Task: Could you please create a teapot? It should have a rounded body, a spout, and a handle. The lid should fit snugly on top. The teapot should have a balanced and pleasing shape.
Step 191:
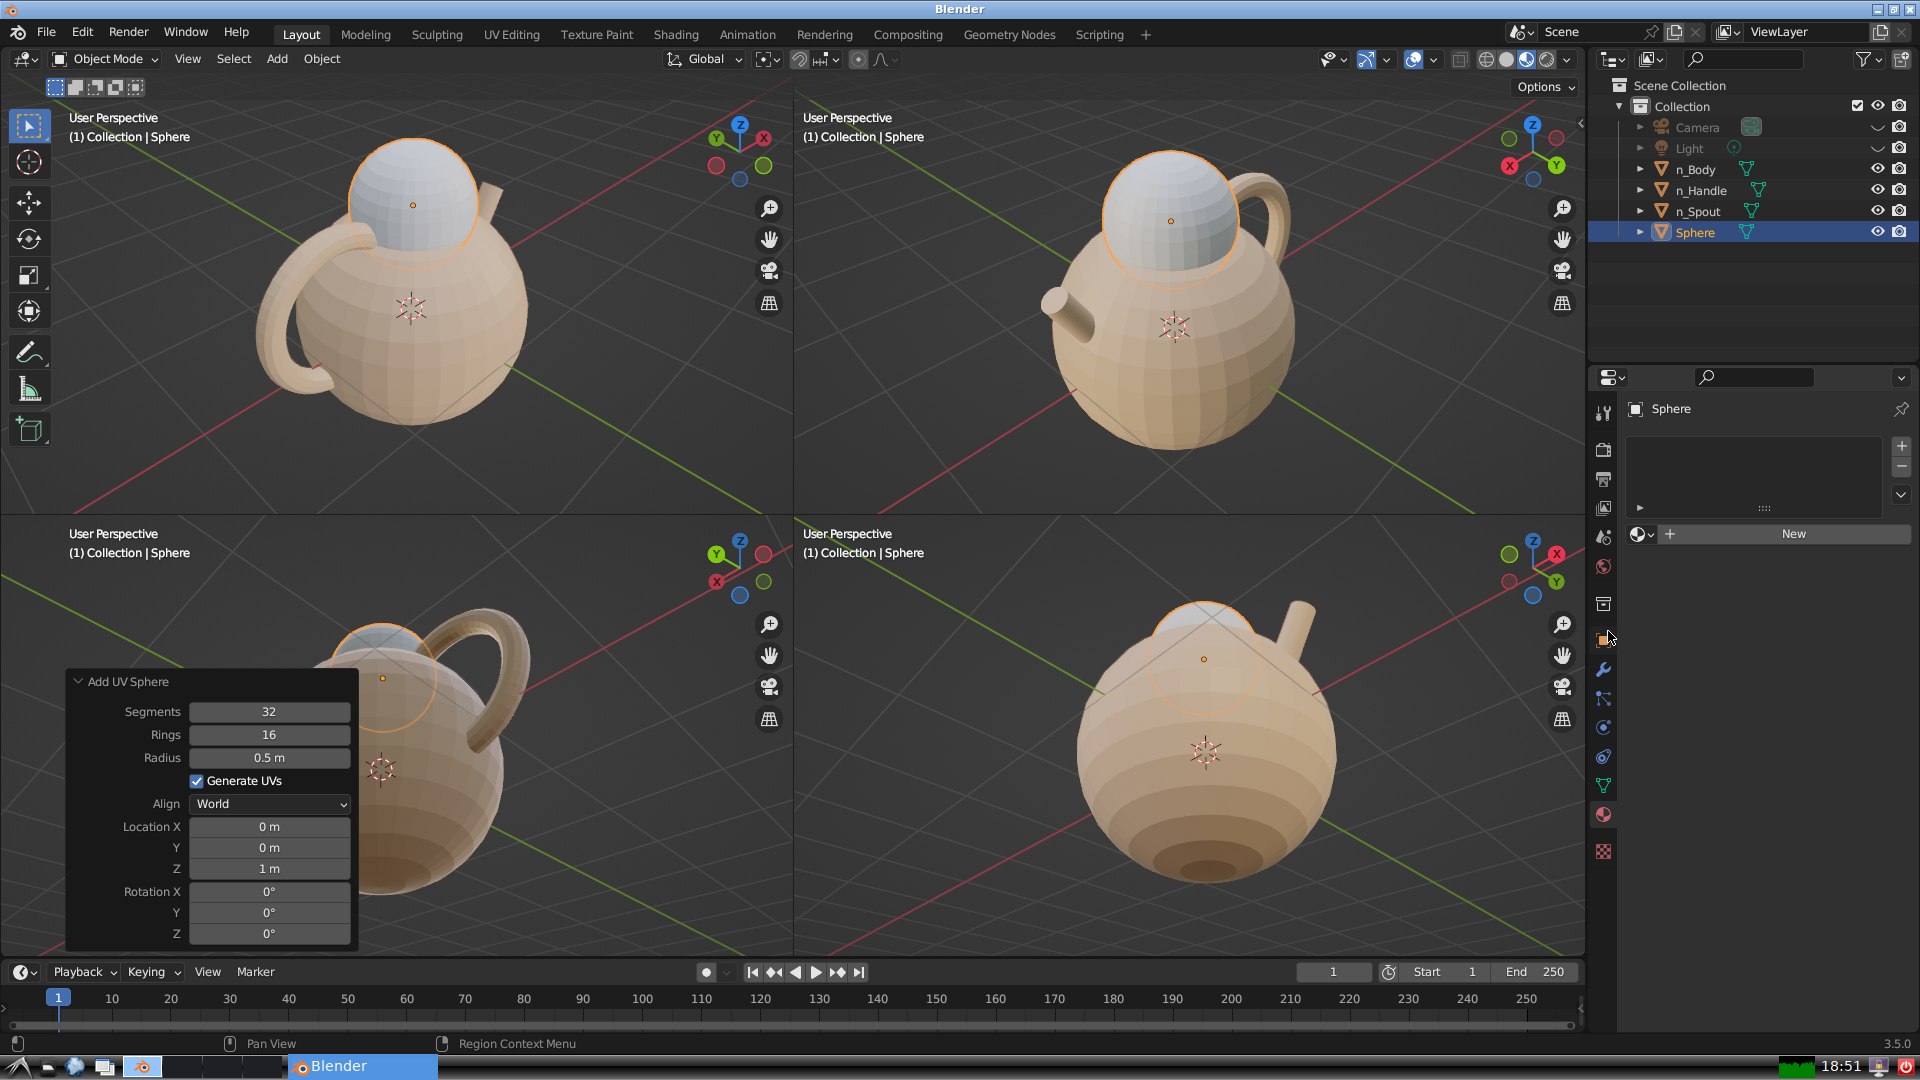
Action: click: no